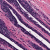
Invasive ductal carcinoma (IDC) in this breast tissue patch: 0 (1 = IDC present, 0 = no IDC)